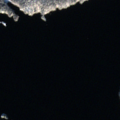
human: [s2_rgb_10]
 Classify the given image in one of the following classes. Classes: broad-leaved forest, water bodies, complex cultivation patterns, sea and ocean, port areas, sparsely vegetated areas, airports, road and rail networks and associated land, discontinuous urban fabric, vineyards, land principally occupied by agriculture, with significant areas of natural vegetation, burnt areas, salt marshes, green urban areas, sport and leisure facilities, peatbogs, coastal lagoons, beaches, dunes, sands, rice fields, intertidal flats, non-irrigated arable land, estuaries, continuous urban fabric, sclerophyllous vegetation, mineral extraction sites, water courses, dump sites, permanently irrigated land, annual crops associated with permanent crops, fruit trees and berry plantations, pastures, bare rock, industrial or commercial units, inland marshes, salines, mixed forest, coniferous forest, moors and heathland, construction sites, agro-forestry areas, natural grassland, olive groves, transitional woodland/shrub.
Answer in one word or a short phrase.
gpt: coniferous forest, mixed forest, water bodies